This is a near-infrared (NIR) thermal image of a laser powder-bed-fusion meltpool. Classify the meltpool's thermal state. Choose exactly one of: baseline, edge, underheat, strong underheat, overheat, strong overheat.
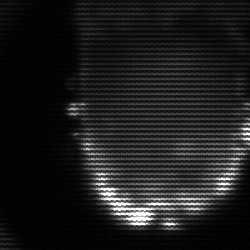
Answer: baseline